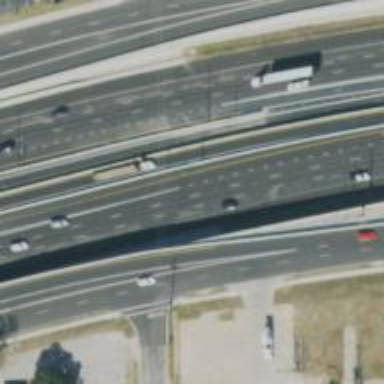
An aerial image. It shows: Motorway link.